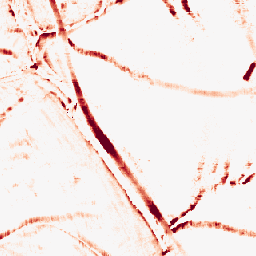
Category: morphological
Decomposition family: morphological_square
Decomposition parameters: operation: opening
size: 10
Upsampling method: nearest
Upsampling parameters: scale: 8
Upsampling scale: 8